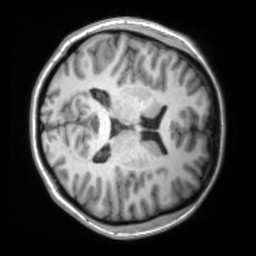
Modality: T1w
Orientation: axial
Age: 24
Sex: female
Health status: ill
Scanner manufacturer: siemens
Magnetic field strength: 3 T
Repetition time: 2.2 s
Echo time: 0.00157 s